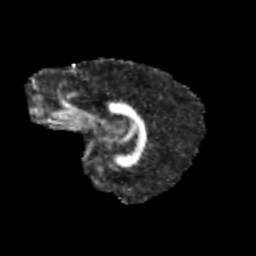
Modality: FA
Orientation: sagittal
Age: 12
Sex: female
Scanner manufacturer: siemens
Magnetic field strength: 3 T
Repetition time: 3.8 s
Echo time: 0.07 s